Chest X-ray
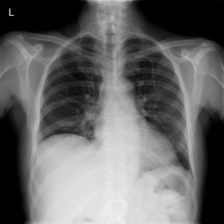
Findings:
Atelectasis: negative
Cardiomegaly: negative
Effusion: negative
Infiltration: negative
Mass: negative
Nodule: negative
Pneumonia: negative
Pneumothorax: negative
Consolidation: negative
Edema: negative
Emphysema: negative
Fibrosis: negative
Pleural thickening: negative
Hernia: negative